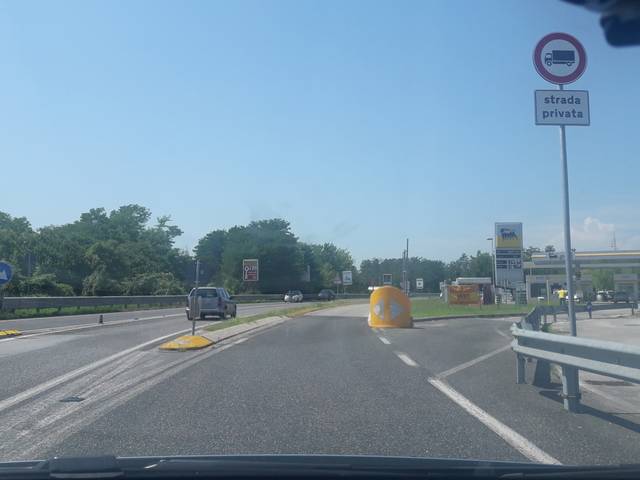
Region: Italy
Coordinates: 46.084, 13.182